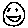
Label: smiley face